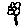
Label: flower